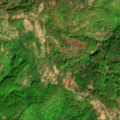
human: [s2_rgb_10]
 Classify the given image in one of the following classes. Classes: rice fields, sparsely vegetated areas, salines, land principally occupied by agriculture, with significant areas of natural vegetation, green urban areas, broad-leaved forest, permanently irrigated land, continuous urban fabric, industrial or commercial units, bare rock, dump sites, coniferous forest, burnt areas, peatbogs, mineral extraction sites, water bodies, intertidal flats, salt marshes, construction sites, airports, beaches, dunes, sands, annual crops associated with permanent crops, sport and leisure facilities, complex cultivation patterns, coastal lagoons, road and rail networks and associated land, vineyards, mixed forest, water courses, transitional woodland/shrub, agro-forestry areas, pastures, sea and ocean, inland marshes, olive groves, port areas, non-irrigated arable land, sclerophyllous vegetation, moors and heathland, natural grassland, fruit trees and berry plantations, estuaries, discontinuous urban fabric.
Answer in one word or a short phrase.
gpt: broad-leaved forest, transitional woodland/shrub